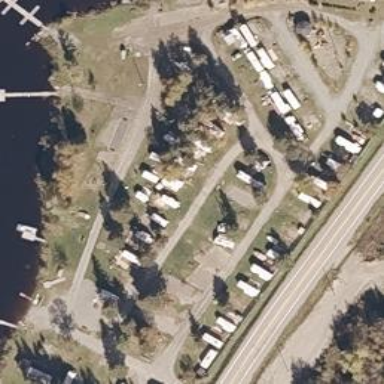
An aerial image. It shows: Campsite designated for tourism.